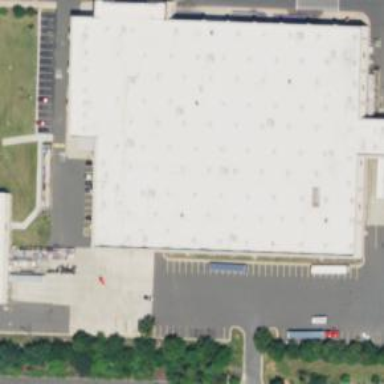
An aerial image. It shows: Retail building with wholesale shop.